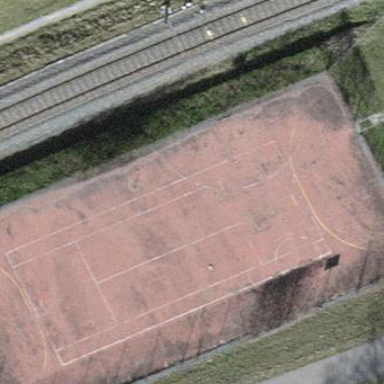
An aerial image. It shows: Tennis court on pitch designated for leisure land.